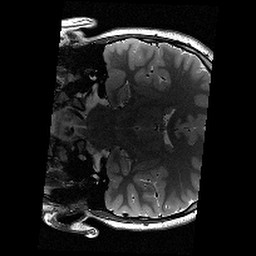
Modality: T2w
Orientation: coronal
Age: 11
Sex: male
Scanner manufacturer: siemens
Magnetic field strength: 3 T
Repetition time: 9.23 s
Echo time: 0.067 s